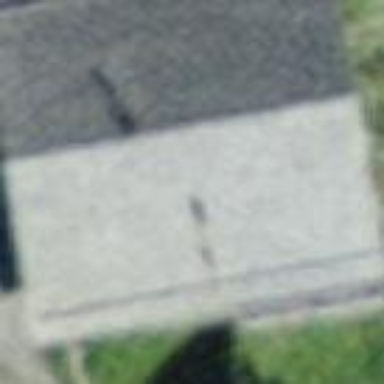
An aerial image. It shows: Building with tiled roof.